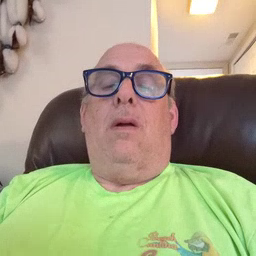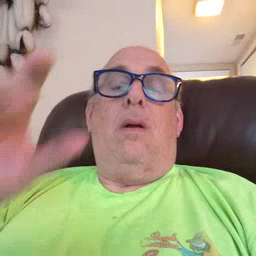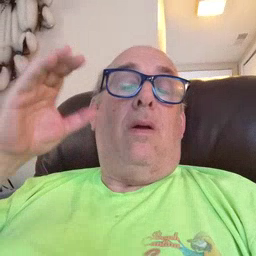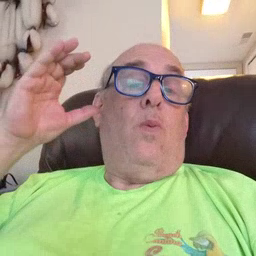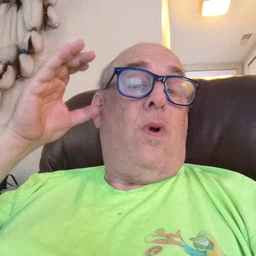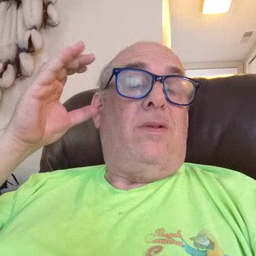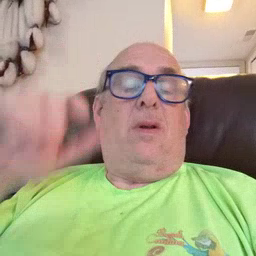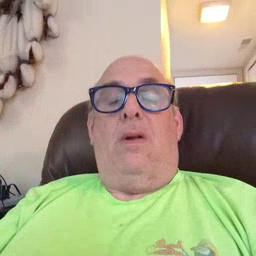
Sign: radio